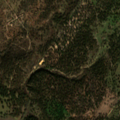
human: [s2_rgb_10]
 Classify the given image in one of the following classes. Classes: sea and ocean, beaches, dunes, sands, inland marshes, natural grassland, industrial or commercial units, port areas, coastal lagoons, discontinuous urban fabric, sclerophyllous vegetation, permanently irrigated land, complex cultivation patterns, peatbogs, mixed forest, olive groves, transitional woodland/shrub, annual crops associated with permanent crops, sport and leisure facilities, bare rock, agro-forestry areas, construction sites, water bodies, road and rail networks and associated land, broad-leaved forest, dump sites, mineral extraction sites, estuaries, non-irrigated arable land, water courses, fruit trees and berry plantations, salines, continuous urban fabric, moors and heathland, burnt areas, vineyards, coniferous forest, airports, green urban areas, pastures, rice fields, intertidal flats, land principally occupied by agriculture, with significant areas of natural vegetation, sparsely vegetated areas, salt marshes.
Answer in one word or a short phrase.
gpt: rice fields, agro-forestry areas, transitional woodland/shrub